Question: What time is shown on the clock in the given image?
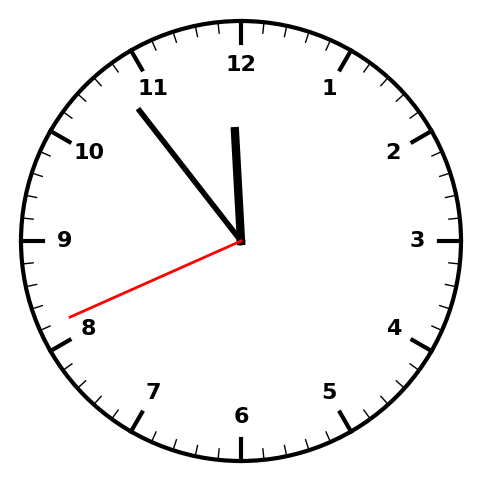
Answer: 11:53:41